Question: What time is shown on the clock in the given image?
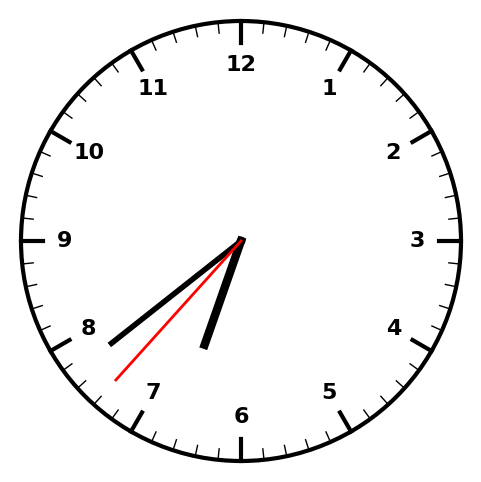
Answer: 06:38:37